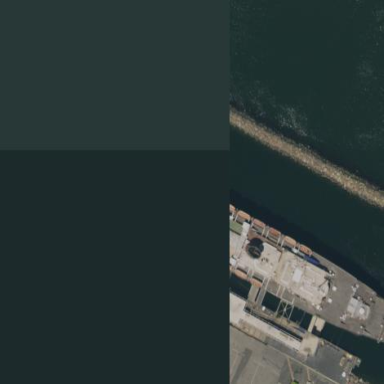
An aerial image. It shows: Breakwater structure.